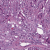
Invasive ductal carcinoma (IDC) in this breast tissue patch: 1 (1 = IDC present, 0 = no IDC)